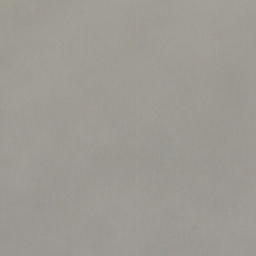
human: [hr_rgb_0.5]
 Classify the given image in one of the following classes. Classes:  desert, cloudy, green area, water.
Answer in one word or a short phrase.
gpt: cloudy